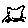
Label: cat